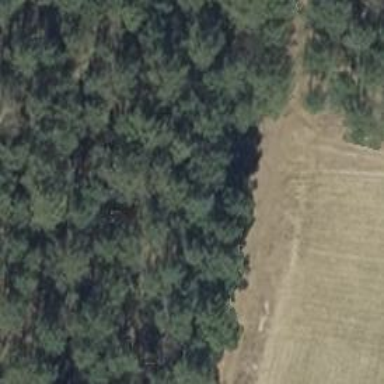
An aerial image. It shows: Hunting stand.